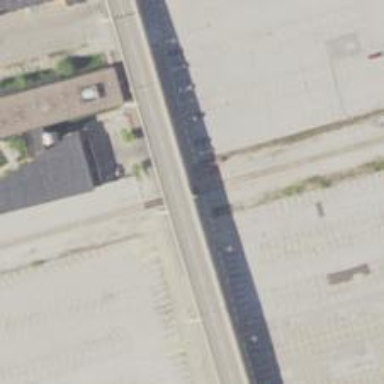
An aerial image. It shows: Railway crossing.